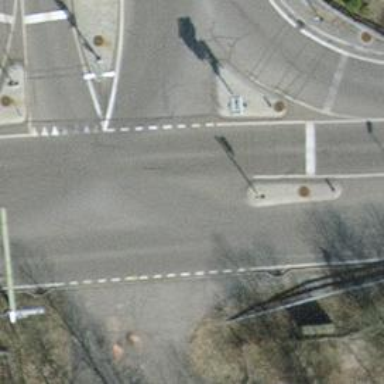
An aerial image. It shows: Secondary road with asphalt surface.